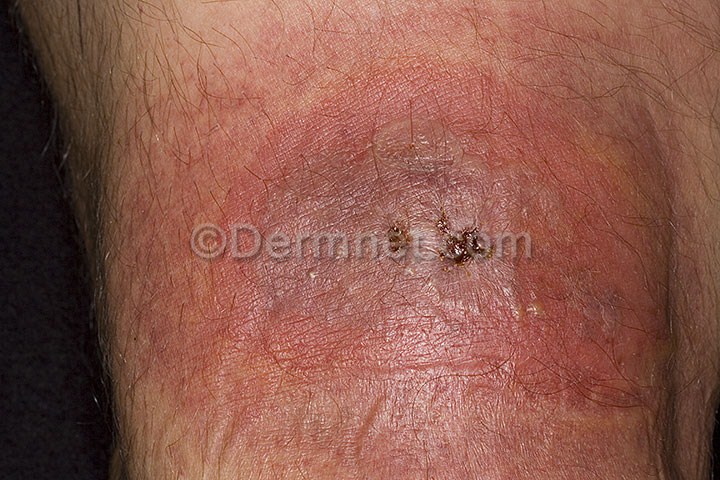
Disease: Scabies Lyme Disease and other Infestations and Bites